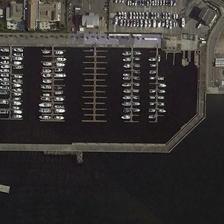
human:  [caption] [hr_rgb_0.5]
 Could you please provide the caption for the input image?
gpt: here is a port with boats both in the sea and on the shore .

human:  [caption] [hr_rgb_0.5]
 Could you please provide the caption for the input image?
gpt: here is a port with boats both in the sea and on the shore .

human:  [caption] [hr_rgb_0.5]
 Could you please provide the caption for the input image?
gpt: here is a port with boats both in the sea and on the shore .

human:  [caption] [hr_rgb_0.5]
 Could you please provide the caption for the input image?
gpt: this port is protected with a dam where many ships park .

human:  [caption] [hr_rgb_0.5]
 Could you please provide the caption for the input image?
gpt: some boats are orderly in a port near several buildings and many boats on the ground .